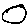
Label: circle